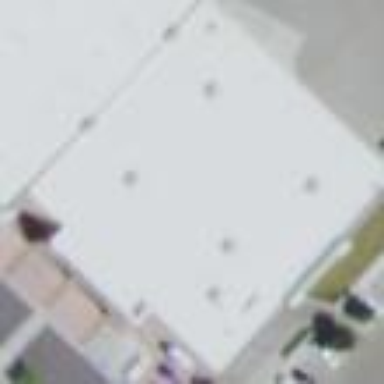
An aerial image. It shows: Retail building with flat roof.